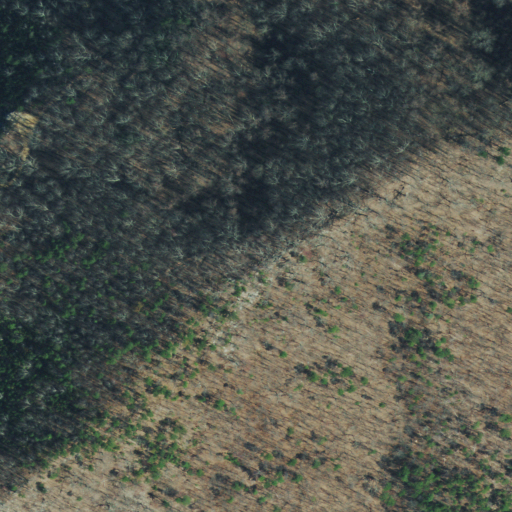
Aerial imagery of mountain in Tennessee named Little Double containing deciduous forest and mixed forest